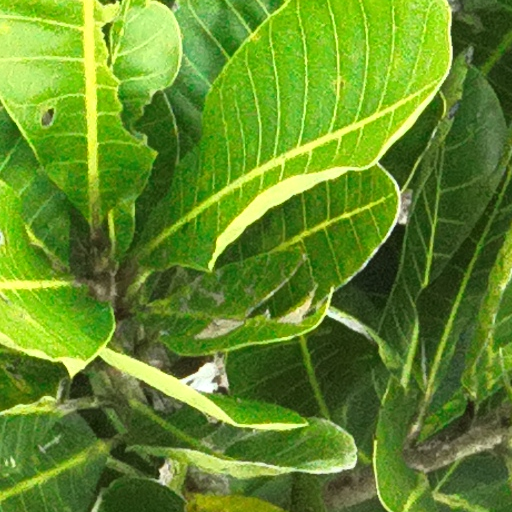
Species: Anacardium excelsum
GBIF accepted scientific name: Anacardium excelsum
Crown area (m\u00b2): 240.495